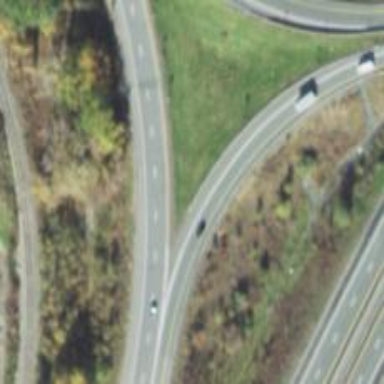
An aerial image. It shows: Motorway link with asphalt surface and embankment.